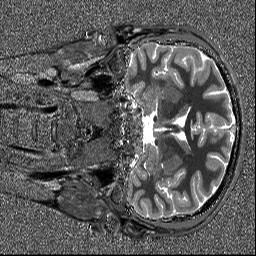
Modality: T1map
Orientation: coronal
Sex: male